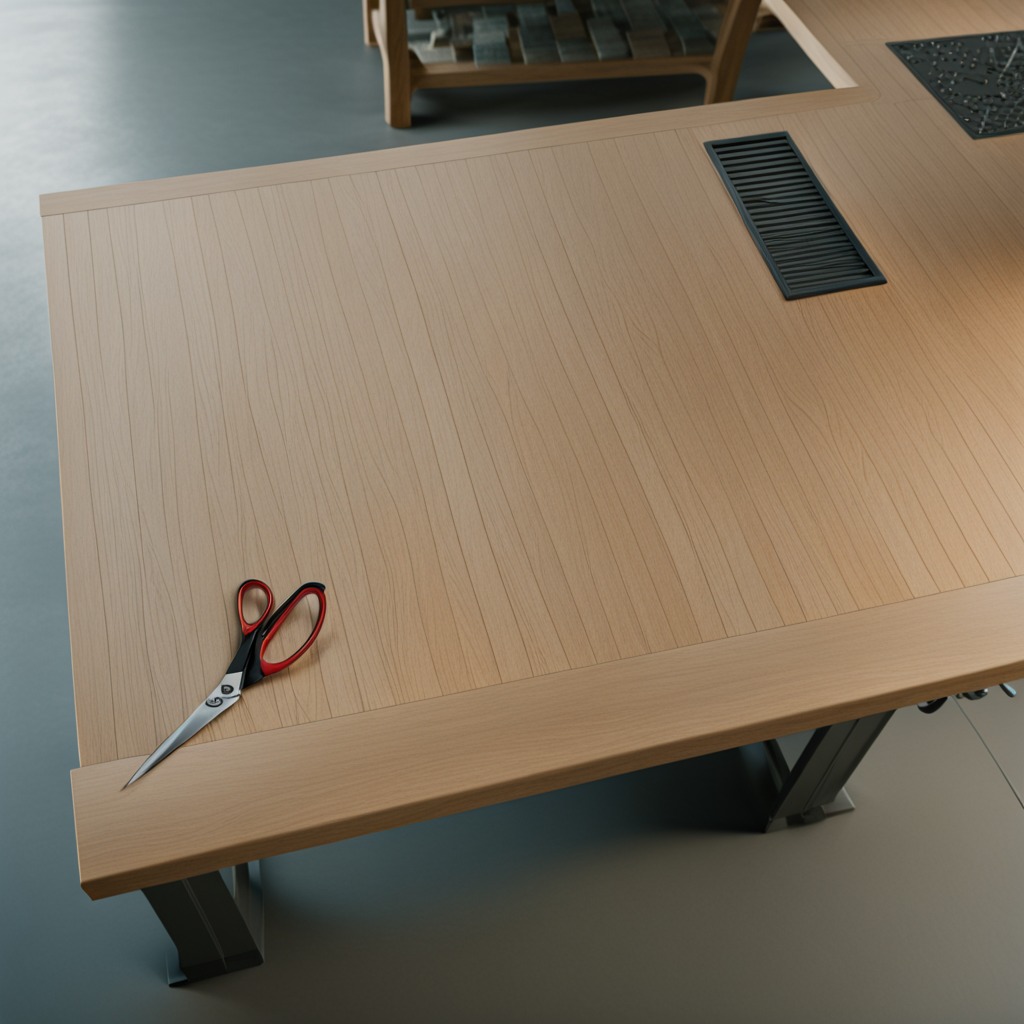
A scissor is lying on the workbench.